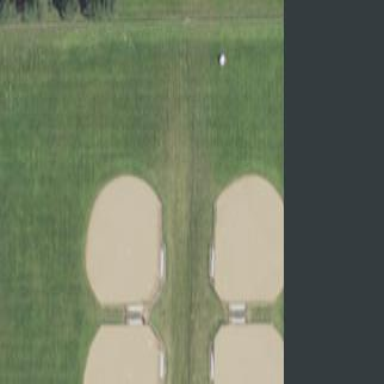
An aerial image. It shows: Baseball pitch for leisure land activities.